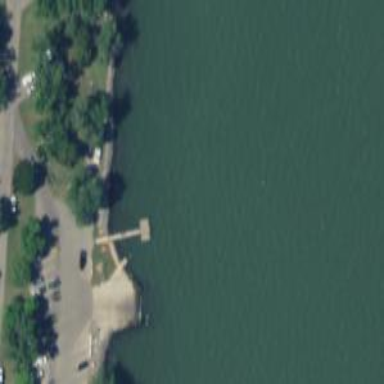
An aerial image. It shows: Man-made pier.